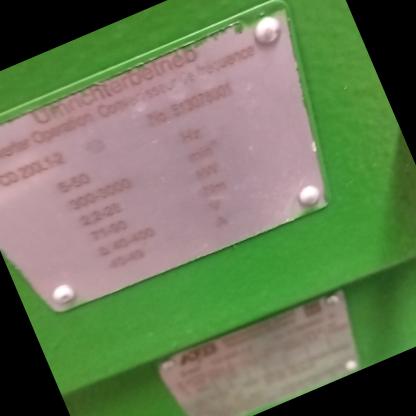
Klasa: tabliczka-znamionowa